Aerial crown-view tile of a tropical tree (Barro Colorado Island, Panama), acquired 20250512:
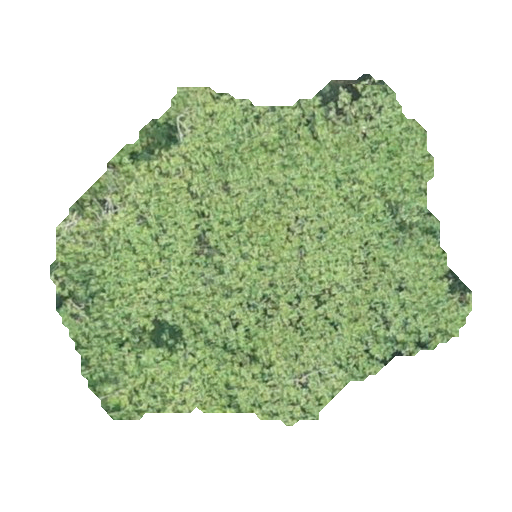
Species: Apeiba membranacea
GBIF accepted scientific name: Apeiba membranacea
Crown area: 155.765 m²